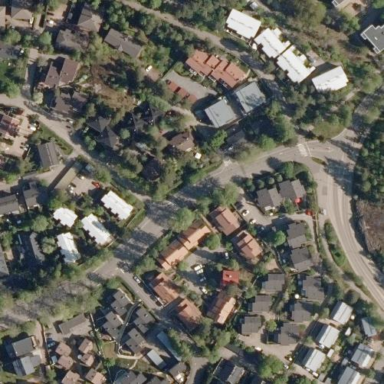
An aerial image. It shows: Residential area with apartments.